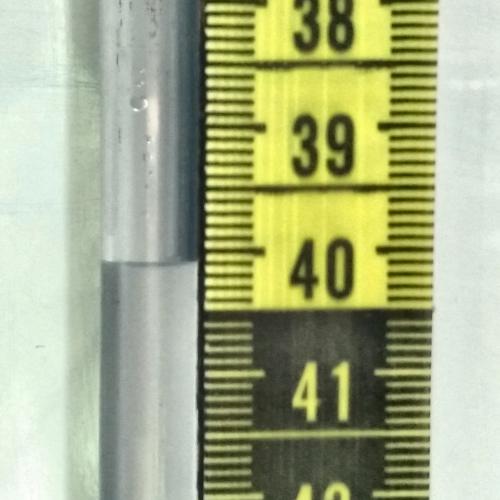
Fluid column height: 40.1 cm